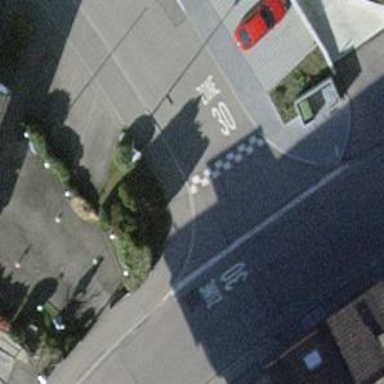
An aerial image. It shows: Bump for traffic calming.